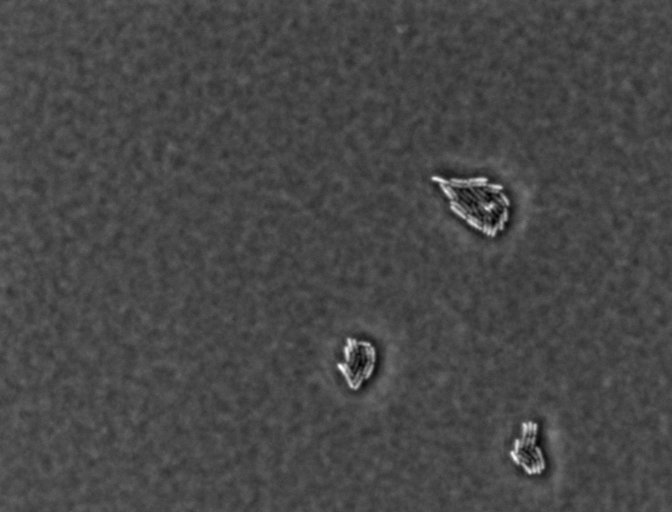
Salmonella enterica Typhimurium